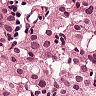
Metastatic tissue present: yes